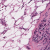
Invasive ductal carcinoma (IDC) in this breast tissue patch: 1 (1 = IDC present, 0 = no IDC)